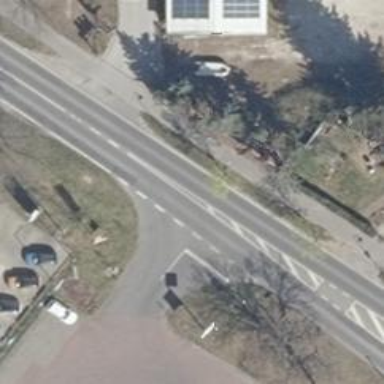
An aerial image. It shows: Stop road.